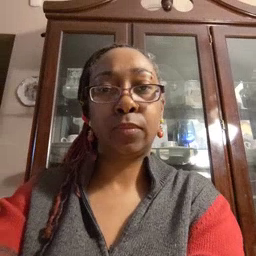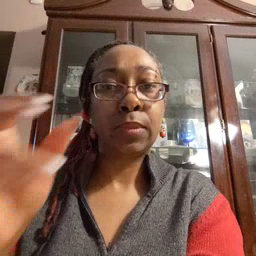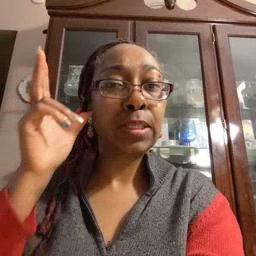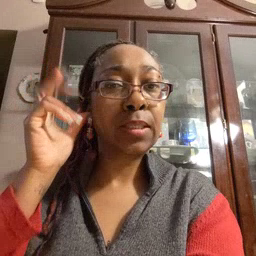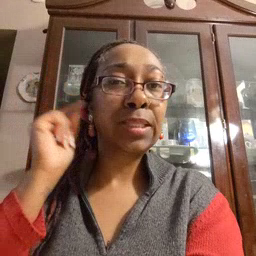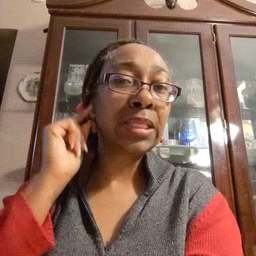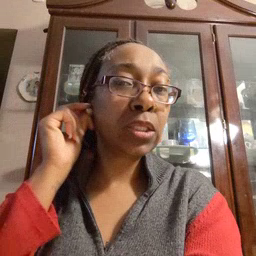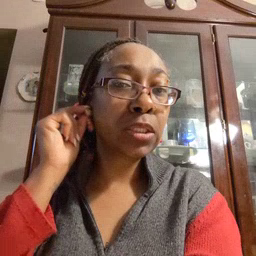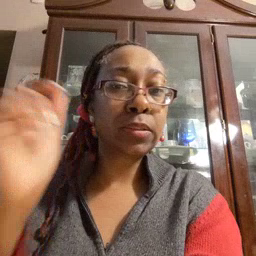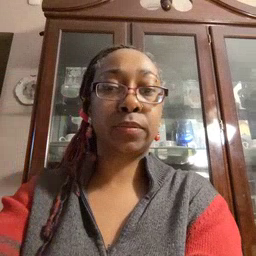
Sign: ear